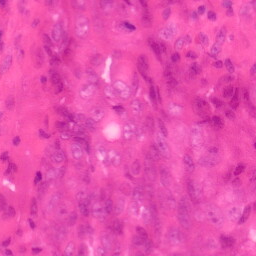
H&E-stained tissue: Colon